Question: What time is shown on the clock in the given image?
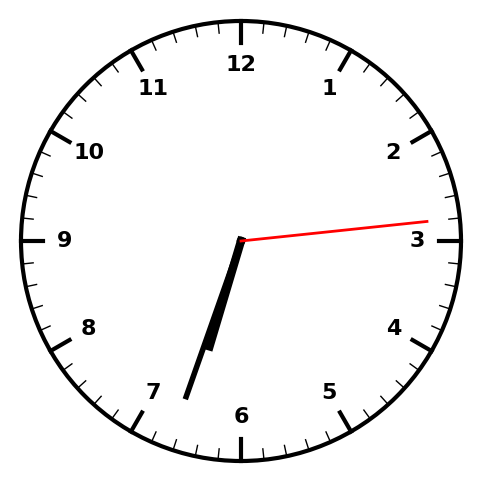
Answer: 06:33:14